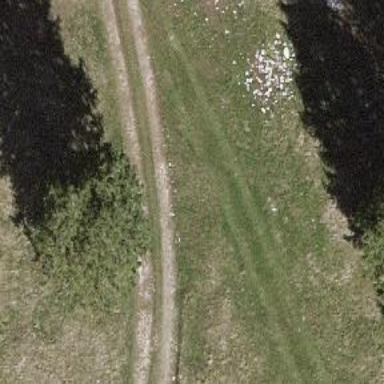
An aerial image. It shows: Grassy track with grade 5 track type.